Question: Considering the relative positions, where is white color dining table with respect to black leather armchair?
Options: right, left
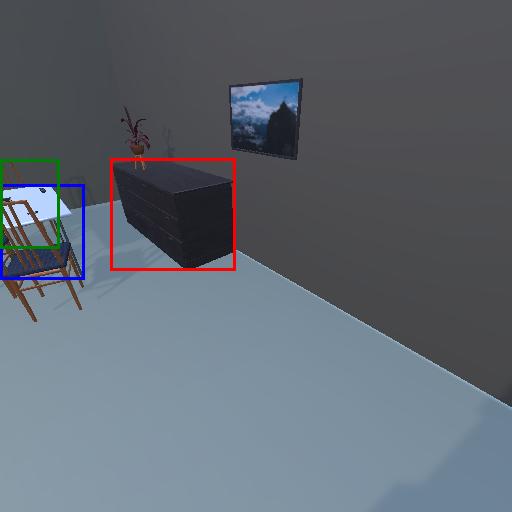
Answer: right